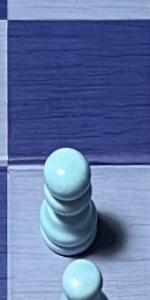
Label: Pawn_White